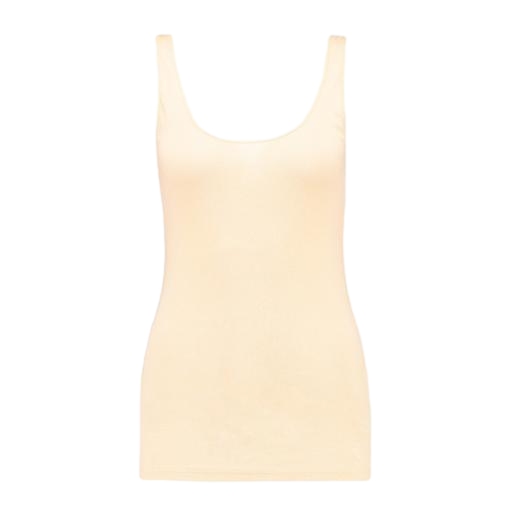
slim scoop tank, longline singlet, beige tank, white background